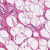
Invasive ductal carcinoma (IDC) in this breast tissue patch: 0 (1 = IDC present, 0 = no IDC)